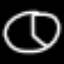
Label: clock